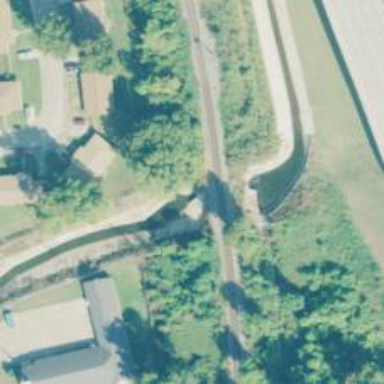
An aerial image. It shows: Culvert tunnel.